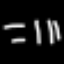
Label: line